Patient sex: M
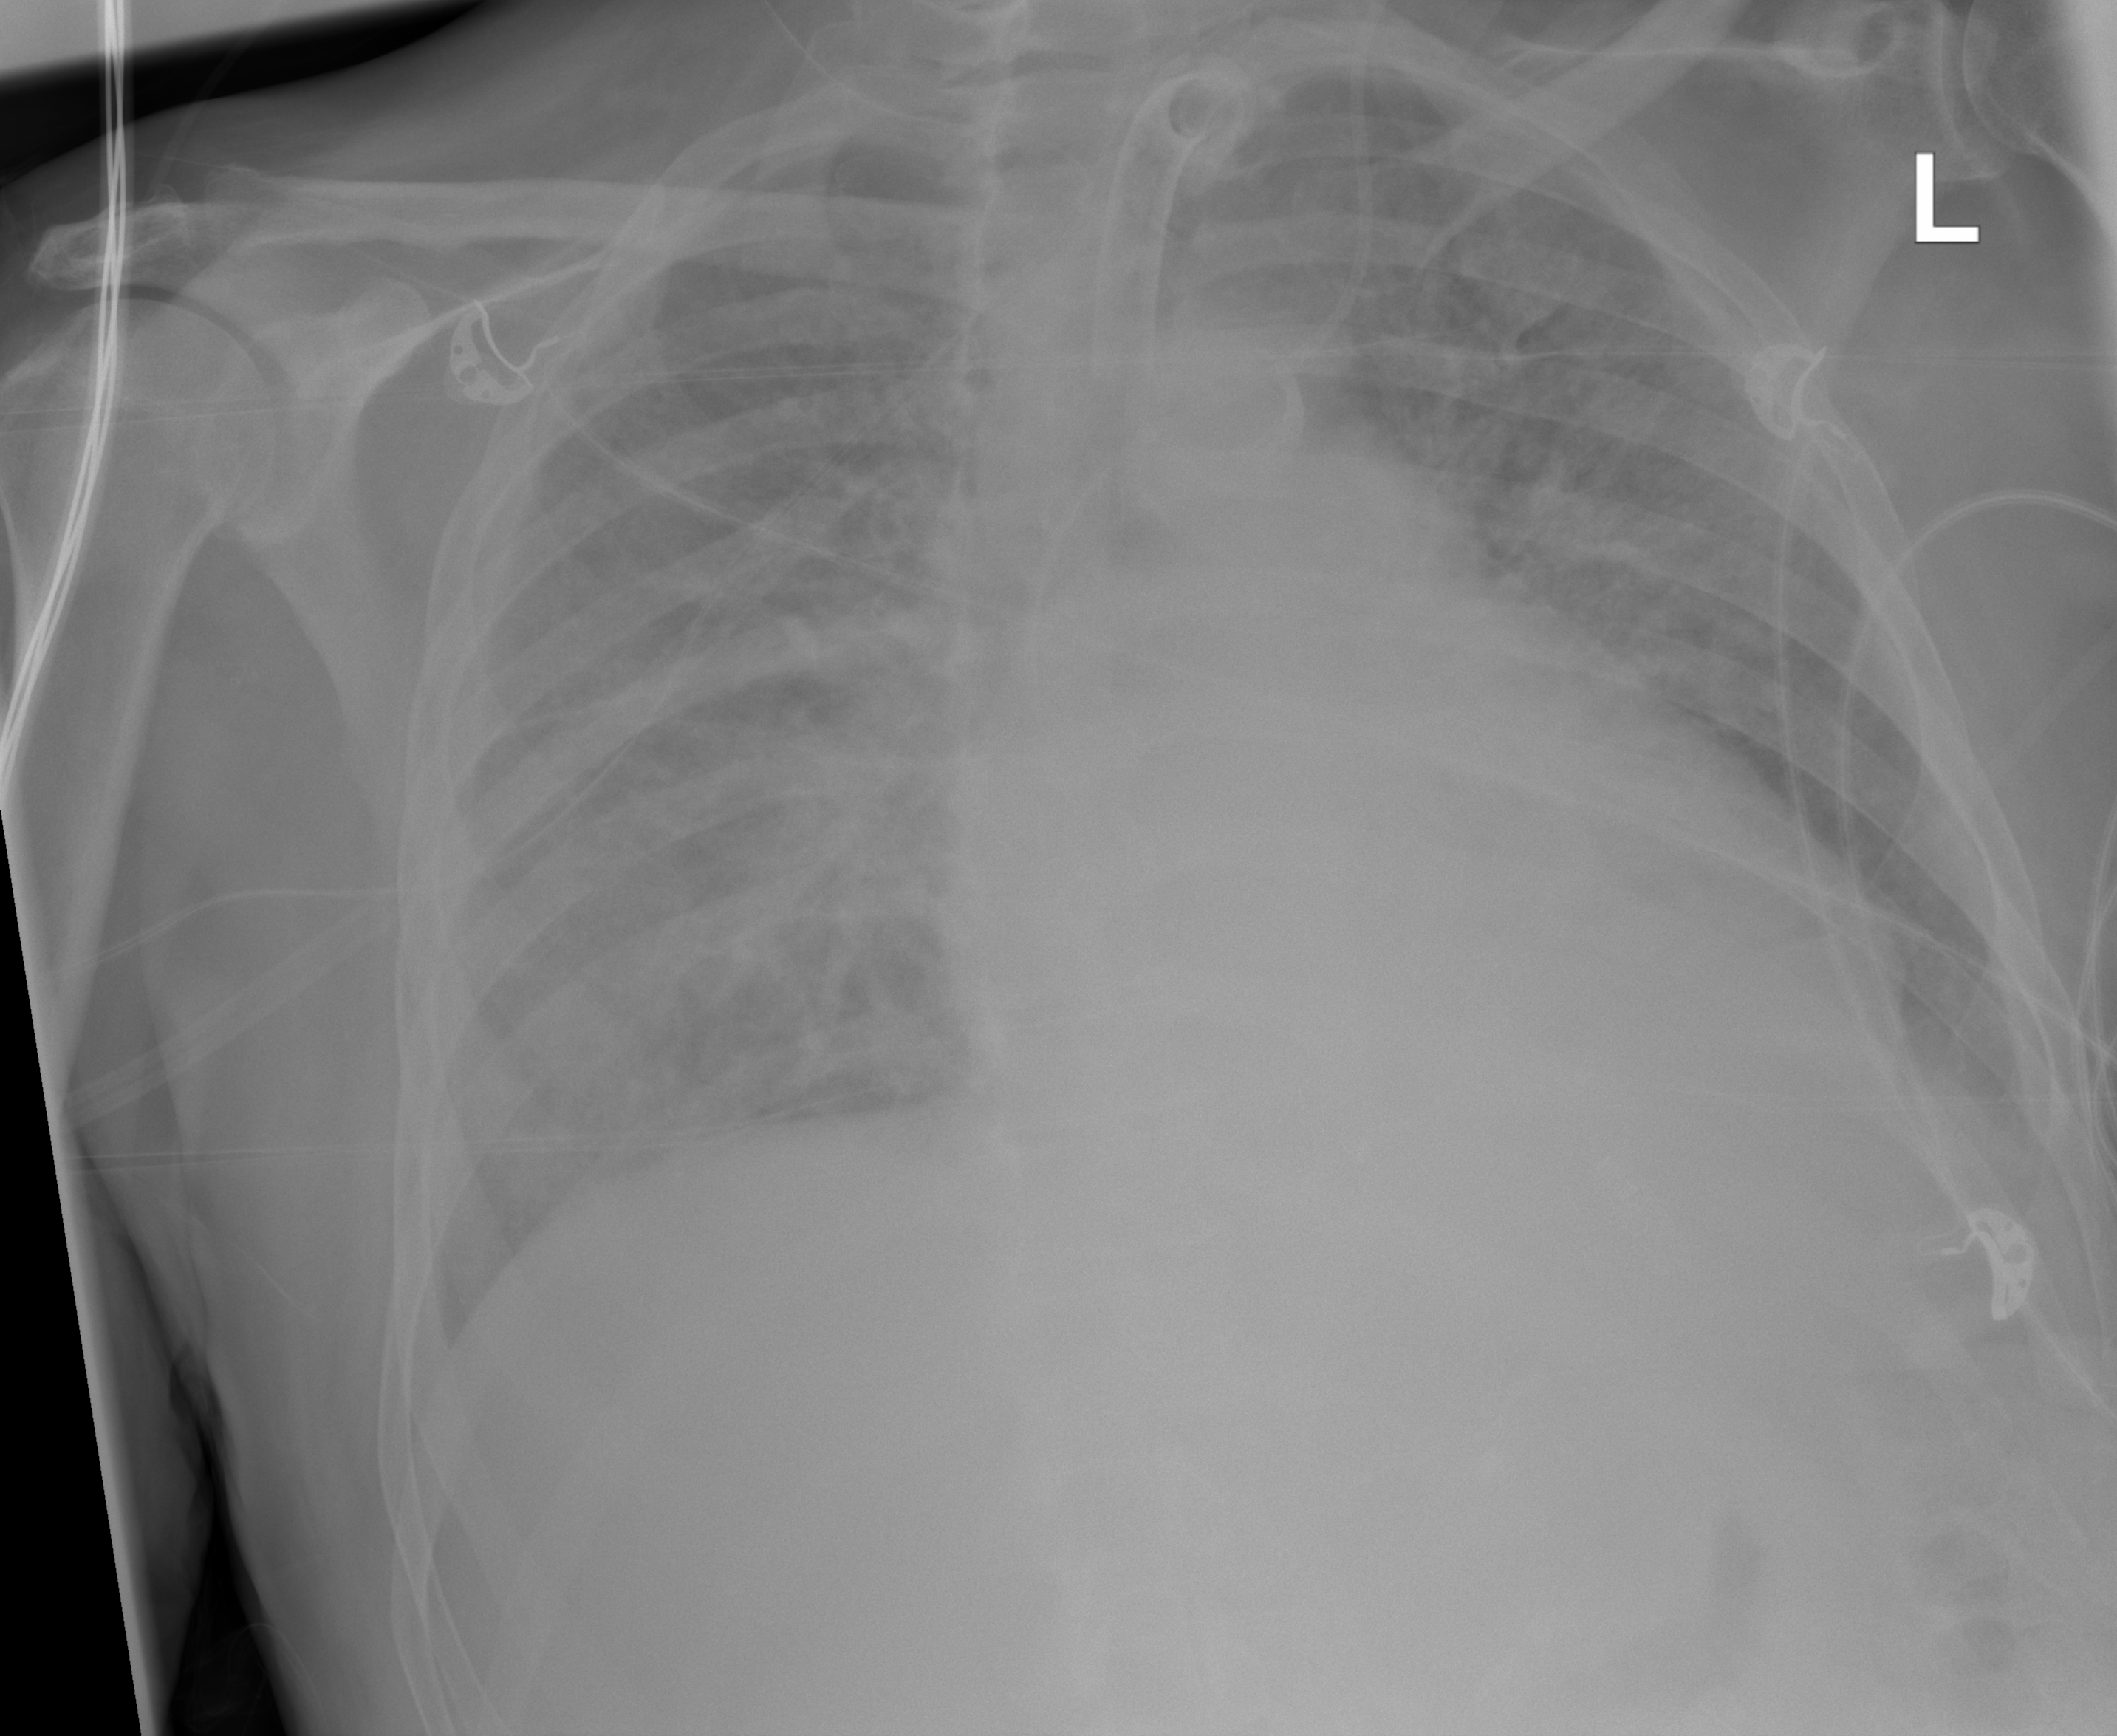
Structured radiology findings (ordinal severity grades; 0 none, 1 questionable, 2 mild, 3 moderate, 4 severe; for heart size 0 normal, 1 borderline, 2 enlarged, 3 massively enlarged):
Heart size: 2
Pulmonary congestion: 0
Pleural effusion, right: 0
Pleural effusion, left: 0
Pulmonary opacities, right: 3
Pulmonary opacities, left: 2
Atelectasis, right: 2
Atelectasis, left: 2